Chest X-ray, PA view. Patient: 63 years old, sex M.
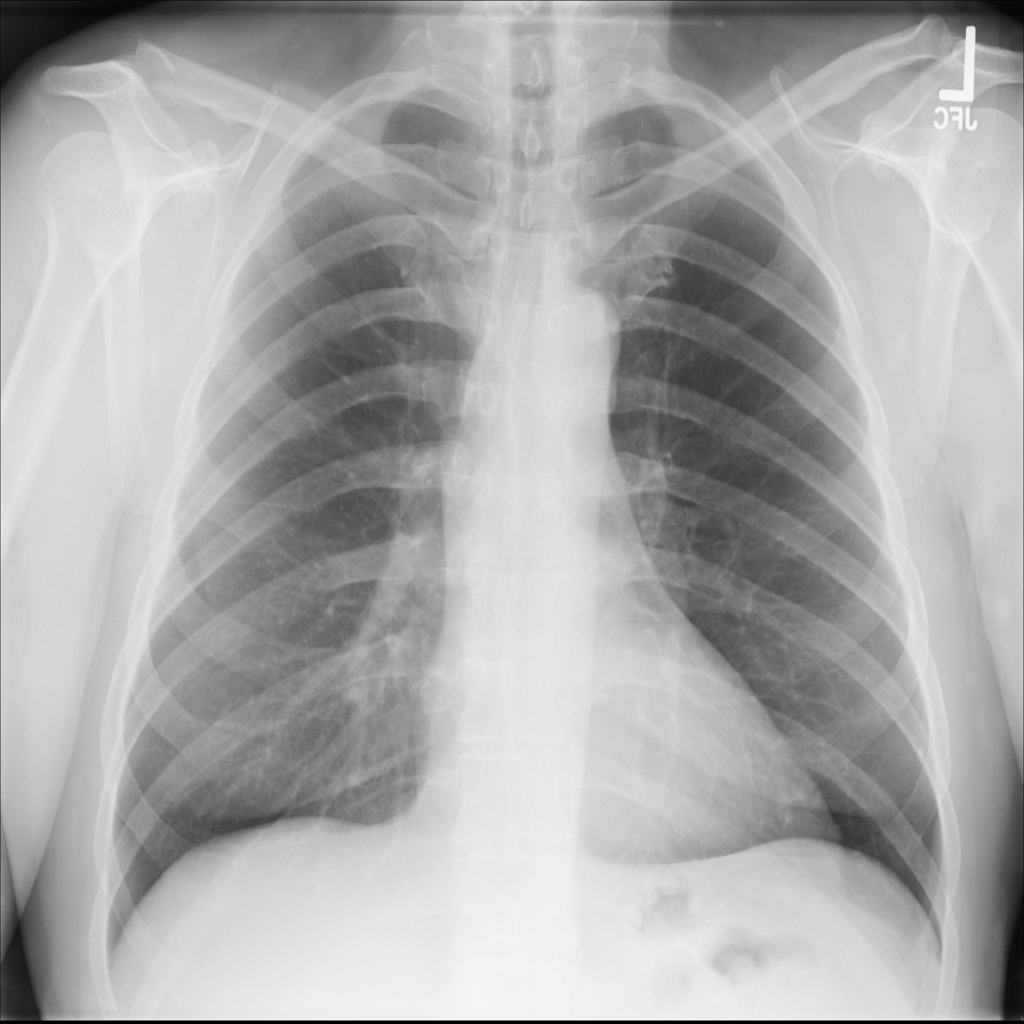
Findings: No Finding